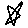
Label: star